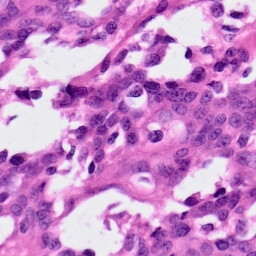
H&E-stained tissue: Ovarian